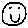
Label: smiley face